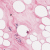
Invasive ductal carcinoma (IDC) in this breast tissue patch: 0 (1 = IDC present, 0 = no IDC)